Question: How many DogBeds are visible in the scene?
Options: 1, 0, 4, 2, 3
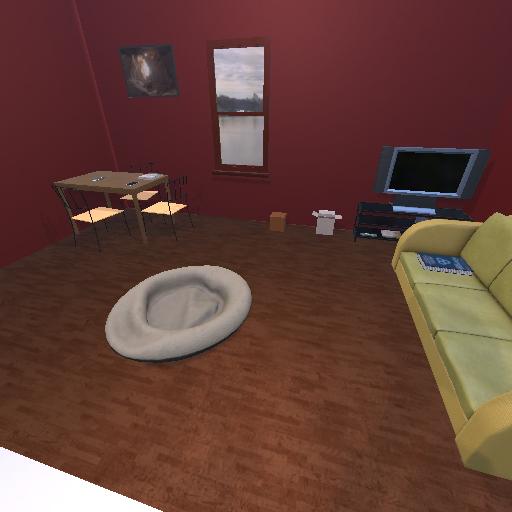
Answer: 1